Question: I am developing an app using Sencha Touch 1.1.1. I would like to create an item on a form similar to the iPhone ringtone field (see image). Currently I'm using a textfield and when it gets focus I'm changing the card to a list. The only problem with this is the on-screen keyboard is displayed.

How can I create a form field like the Ringtone field in the iOS sound configuration?
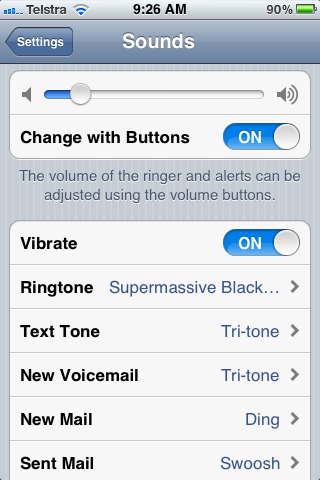
Answer: I have a solution for now. I created a new class - ListField - based on the code for the Selectfield. I would like to change the icon at the right to an arrow pointing right (like in the image above) - I'm still working on that.
'''
/**
* @class Ext.form.List
* @extends Ext.form.Text
* @xtype listfield
*/
Ext.form.List = Ext.extend(Ext.form.Text, {
ui: 'select',
// @cfg {Number} tabIndex @hide
tabIndex: -1,
// @cfg {Boolean} useMask @hide
useMask: true,
monitorOrientation: true,
// @private
initComponent: function() {
this.addEvents(
/**
* @event tap
* Fires when this field is tapped.
* @param {Ext.form.List} this This field
* @param {Ext.EventObject} e
*/
'maskTap');
Ext.form.List.superclass.initComponent.call(this);
},
initEvents: function() {
Ext.form.List.superclass.initEvents.call(this);
if (this.fieldEl) {
this.mon(this.fieldEl, {
maskTap: this.onMaskTap,
scope: this
});
}
},
// @private
onRender: function(){
Ext.form.List.superclass.onRender.apply(this, arguments);
},
onMaskTap: function() {
if (this.disabled) {
return;
}
this.fireEvent('maskTap', this);
},
// Inherited docs
setValue: function(value) {
Ext.form.List.superclass.setValue.apply(this, arguments);
if (this.rendered) {
this.fieldEl.dom.value = value;
this.value = value;
}
return this;
},
// Inherited docs
getValue: function(){
return this.value;
},
destroy: function() {
Ext.form.List.superclass.destroy.apply(this, arguments);
Ext.destroy(this.hiddenField);
}
});
Ext.reg('listfield', Ext.form.List);
'''
Example Usage:
'''
{
xtype: 'listfield',
name: 'MakeModel',
label: 'Make/Model',
id: 'makeModelField',
placeHolder: 'Make/Model',
listeners: {
maskTap: function(field, e) {
Ext.dispatch({
controller: truApp.controllers.incidentVehicleController,
action: 'showmakes'
});
}
}
},
'''